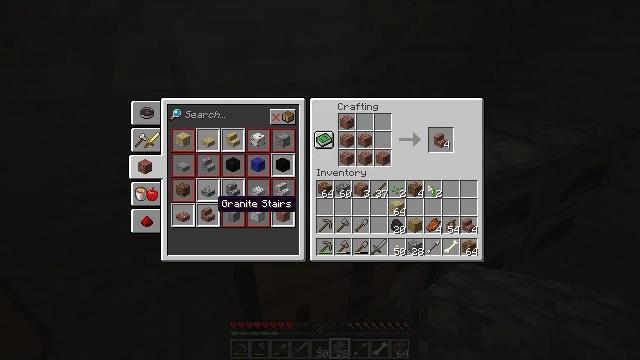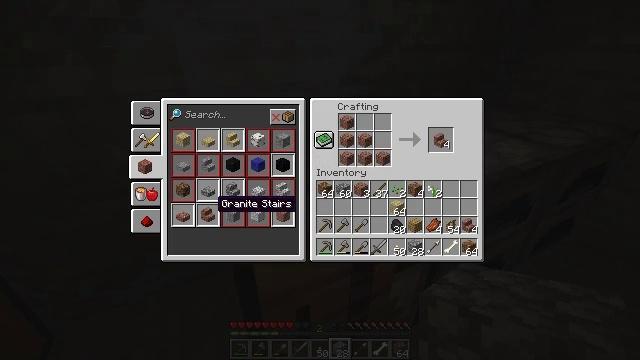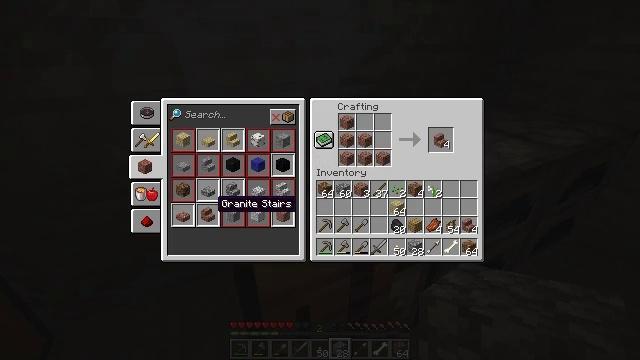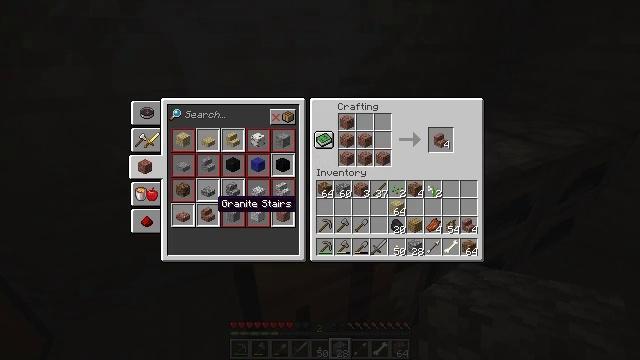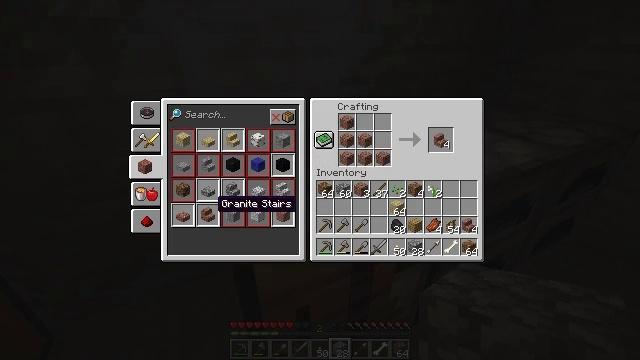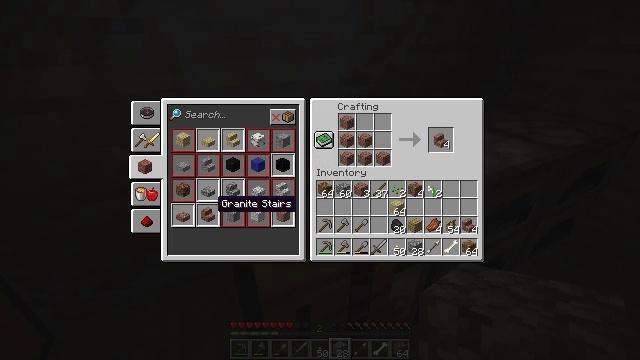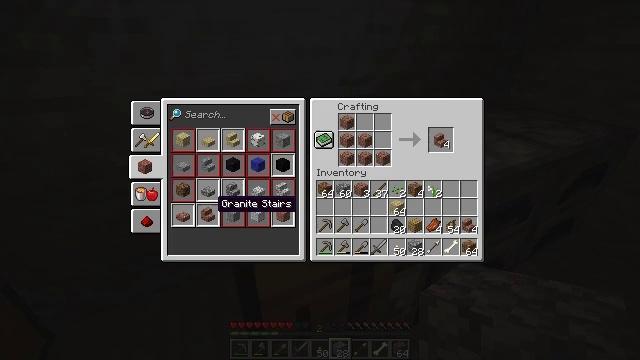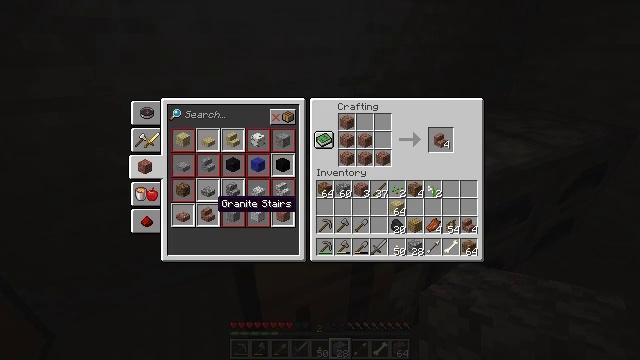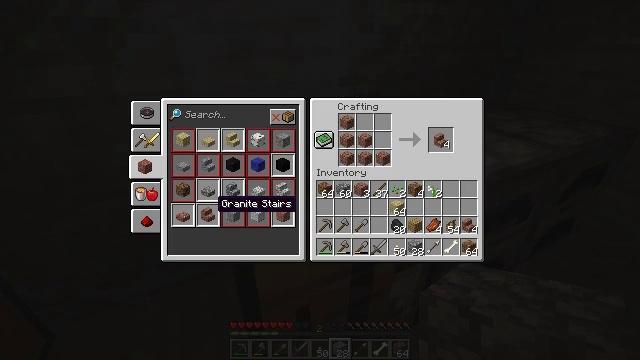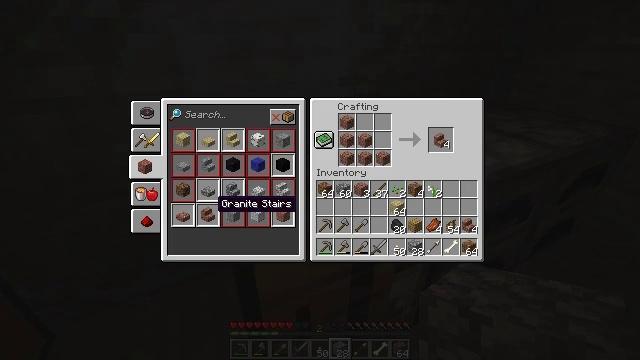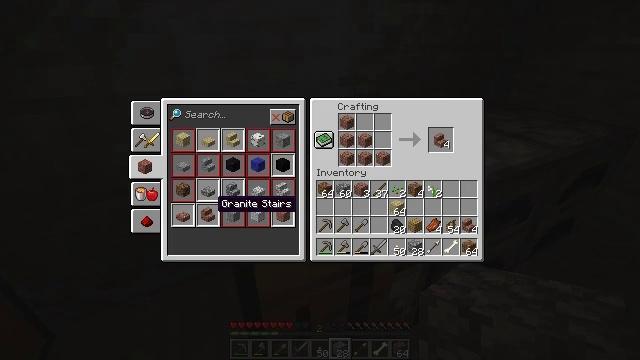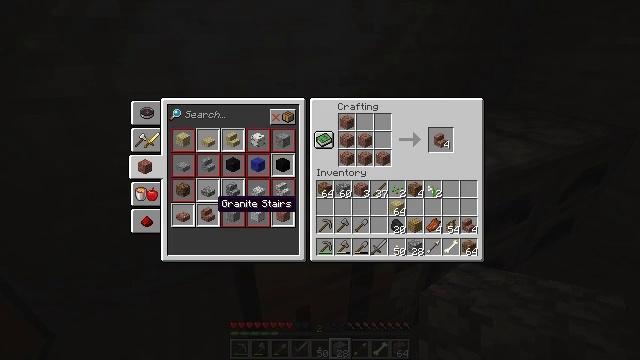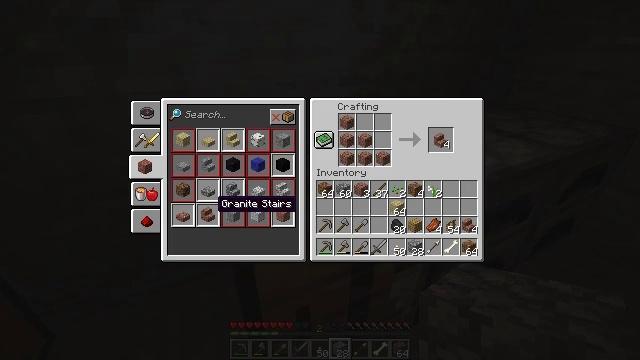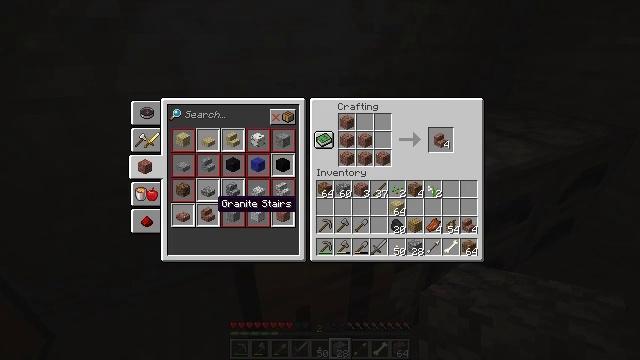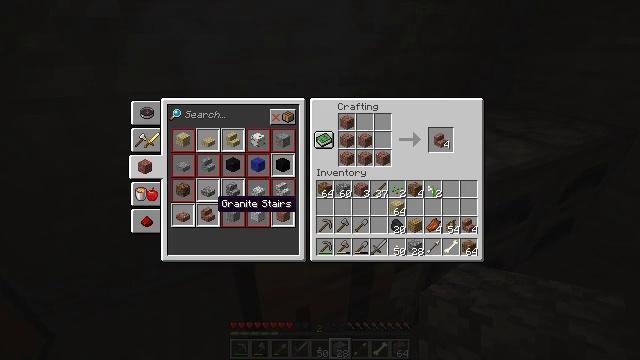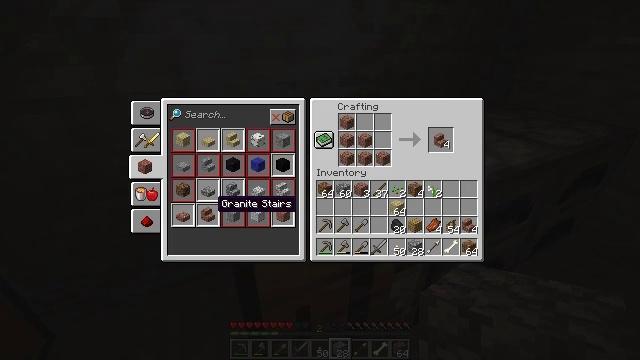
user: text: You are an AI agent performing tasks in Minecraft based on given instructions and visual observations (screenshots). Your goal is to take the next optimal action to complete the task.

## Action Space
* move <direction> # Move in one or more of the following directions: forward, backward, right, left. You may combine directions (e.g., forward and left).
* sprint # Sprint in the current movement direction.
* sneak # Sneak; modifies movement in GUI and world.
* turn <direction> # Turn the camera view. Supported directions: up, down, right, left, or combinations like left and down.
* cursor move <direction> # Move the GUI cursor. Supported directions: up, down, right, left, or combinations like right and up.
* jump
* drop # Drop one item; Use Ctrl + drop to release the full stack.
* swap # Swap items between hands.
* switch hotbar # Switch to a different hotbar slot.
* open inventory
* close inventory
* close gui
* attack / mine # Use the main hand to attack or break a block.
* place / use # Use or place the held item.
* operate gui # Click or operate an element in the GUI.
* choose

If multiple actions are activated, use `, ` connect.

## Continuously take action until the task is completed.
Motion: motion action
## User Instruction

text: Craft granite stairs using granite blocks.
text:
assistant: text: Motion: operate gui
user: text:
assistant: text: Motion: no_op
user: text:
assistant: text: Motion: operate gui
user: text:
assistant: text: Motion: operate gui
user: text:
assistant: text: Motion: no_op
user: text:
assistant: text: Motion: operate gui
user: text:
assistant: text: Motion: operate gui
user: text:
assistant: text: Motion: operate gui
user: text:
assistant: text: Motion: no_op
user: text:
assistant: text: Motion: operate gui
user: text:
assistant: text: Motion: operate gui
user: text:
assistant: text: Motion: no_op
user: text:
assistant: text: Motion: operate gui
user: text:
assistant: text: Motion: operate gui
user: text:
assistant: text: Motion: no_op
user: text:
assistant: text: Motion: no_op
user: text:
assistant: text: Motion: no_op
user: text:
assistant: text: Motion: no_op
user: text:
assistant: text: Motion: no_op
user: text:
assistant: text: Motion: no_op
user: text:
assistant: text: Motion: no_op
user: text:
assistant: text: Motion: no_op
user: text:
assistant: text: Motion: no_op
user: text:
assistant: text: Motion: operate gui
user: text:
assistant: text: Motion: operate gui
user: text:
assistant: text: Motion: no_op
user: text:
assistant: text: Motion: operate gui
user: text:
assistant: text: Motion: operate gui
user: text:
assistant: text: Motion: no_op
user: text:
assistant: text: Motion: operate gui